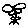
Label: flower